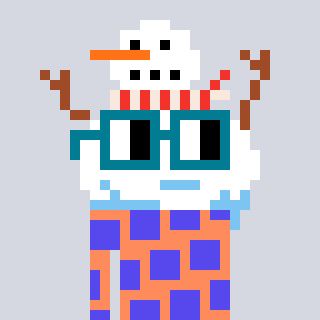
a pixel art character with square dark green glasses, a snowman-shaped head and a peachy-colored body on a cool background